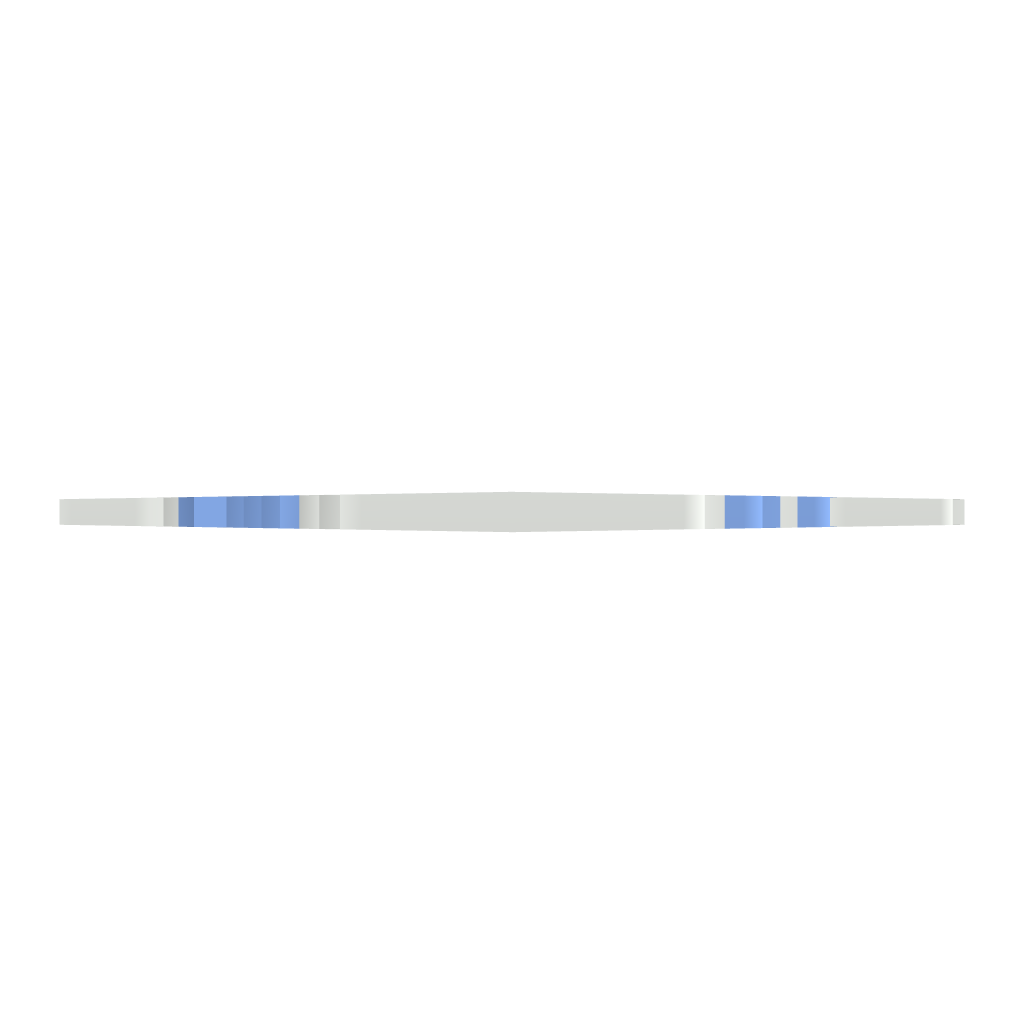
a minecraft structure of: Large Igloo